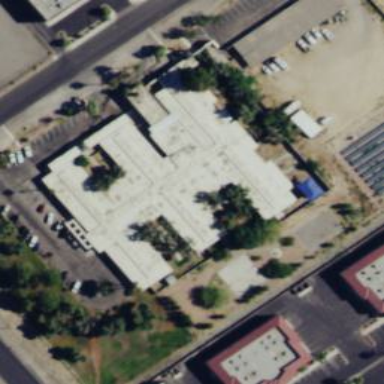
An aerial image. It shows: Nursing home.